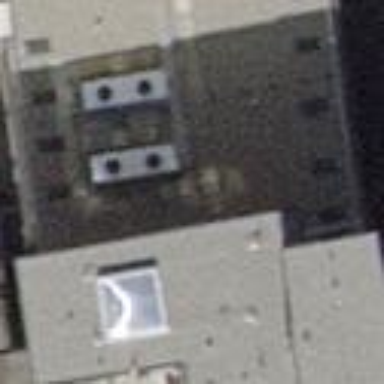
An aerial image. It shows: Building with flat roof.